This wavelet scalogram was computed from a rotor test-rig vibration snapshot. Classify the rotor condition as one of: normal, misalignment, unbalance, looseness.
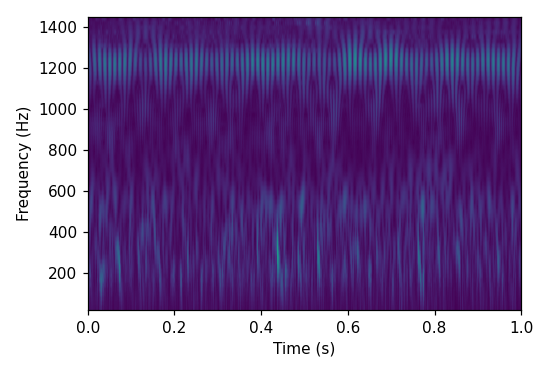
Answer: misalignment